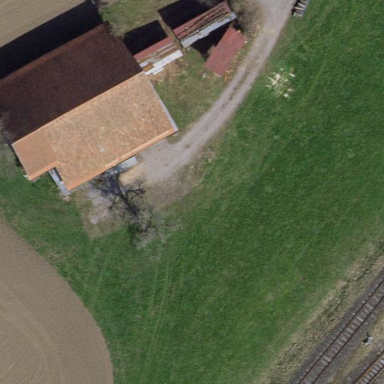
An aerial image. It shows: Shed building.